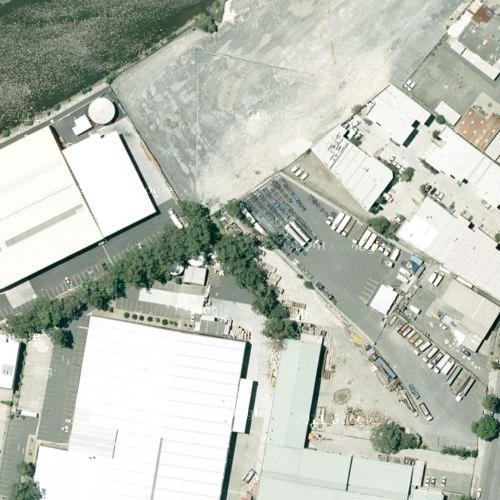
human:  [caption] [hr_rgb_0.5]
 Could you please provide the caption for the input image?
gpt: Some roads with plants on the roadside go through the industrial area .

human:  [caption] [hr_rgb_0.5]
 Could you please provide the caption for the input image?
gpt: An industrial area with many white buildings while some roads go through this area .

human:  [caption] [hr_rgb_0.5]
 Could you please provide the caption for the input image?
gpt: An industrial area with many white buildings arranged densely .

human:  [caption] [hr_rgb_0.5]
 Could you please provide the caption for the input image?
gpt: This is an industrial area with some white buildings densely arranged .

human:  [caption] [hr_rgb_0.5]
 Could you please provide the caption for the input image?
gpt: There are some white buildings arranged densely in the industrial area while some roads go through .